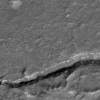
Atmospheric dust classification: not_dusty